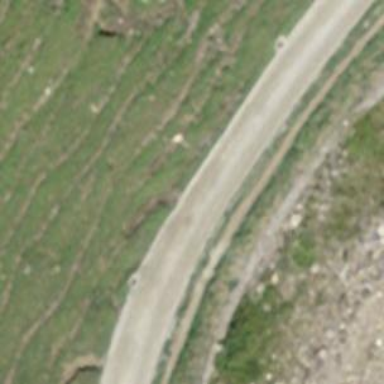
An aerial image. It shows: Unpaved service road.